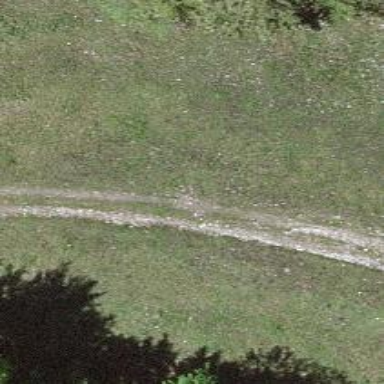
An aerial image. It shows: Track with very rough surface.